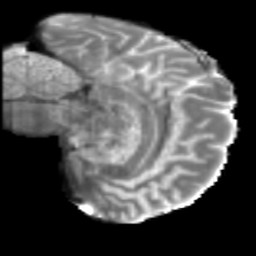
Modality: T2w
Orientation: sagittal
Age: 46
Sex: male
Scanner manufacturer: siemens
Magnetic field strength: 3 T
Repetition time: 5 s
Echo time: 0.092 s